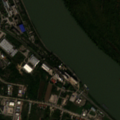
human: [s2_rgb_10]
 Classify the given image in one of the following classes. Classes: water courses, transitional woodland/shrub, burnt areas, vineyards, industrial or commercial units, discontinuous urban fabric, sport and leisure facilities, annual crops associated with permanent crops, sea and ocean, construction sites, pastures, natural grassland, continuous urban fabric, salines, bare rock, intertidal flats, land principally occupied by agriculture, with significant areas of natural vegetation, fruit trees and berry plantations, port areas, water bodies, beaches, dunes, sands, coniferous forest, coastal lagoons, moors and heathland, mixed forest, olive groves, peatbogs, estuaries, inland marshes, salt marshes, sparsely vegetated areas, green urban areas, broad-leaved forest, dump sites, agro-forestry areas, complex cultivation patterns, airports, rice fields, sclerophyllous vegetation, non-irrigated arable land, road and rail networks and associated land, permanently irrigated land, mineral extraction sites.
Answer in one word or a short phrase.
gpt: industrial or commercial units, land principally occupied by agriculture, with significant areas of natural vegetation, transitional woodland/shrub, inland marshes, water courses